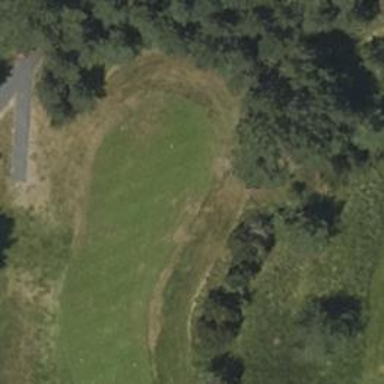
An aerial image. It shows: Golf tee.